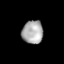
Tissue: lung
Cell type: Others
Senescence score: 0.171
Nuclear area (px): 482
Mean DAPI intensity: 168.683